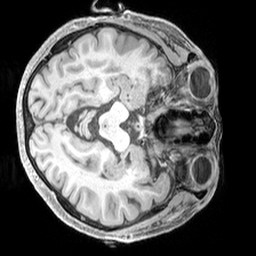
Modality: T1w
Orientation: axial
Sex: female
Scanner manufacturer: siemens
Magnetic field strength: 3 T
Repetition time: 2.3 s
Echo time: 0.00226 s